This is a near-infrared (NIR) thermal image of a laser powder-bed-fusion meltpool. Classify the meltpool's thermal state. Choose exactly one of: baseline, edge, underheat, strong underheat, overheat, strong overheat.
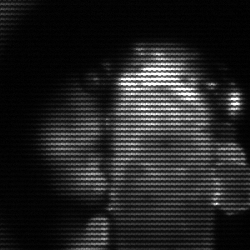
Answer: strong underheat